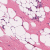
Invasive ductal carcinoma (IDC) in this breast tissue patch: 0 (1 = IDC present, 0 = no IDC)